Question: i am using livewire , laravel 7. Below is the code. How to make sure the input is readonly when the value is empty?
'''
<div class="form-row">
@foreach($serviceOrder as $o)
<div class="col-md-5 mb-3">
<label class="form-control-label" >Service {{ $loop->iteration }} </label>
<input type="text" wire:model="serviceOrder.{{ $loop->index }}.serv.serviceName" class="form-control " readonly>
</div>
<input type="hidden" wire:model="serviceOrder.{{ $loop->index }}.serv.servicePrice" class="form-control col-sm-1 mb-3" readonly>
<div class="col-md-3 mb-3">
<label class="form-control-label" >Weight/Size</label>
<input type="text" name="" value="" wire:model="serviceOrder.{{ $loop->index }}.weightsize" class="form-control">
</div>
<div class="col-md-3 mb-3">
<label class="form-control-label" >Quantity*opt</label>
<input type="text" name="" value="" wire:model="serviceOrder.{{ $loop->index }}.quantity" class="form-control" @if(!$quantity) readonly @endif >
</div>
@endforeach
</div>
'''
the one i am focusing is this part
'''
<div class="col-md-3 mb-3">
<label class="form-control-label" >Quantity*opt</label>
<input type="text" name="" value="" wire:model="serviceOrder.{{ $loop->index }}.quantity" class="form-control" @if(!$quantity) readonly @endif >
</div>
'''
for the input that has no value, should be " ", it is a nullable variable for quantity

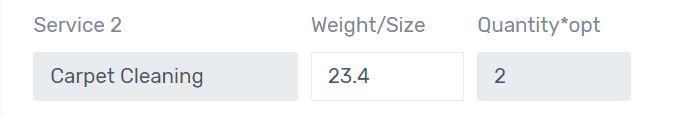
Answer: try adding this check in the element:
'''
<input type="text" wire:model="serviceOrder.{{ $loop->index }}.quantity" class="form-control" @if(!$serviceOrder[$loop->index]['quantity']) readonly @endif>
'''